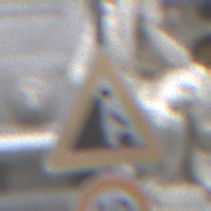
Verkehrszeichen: SteinschlagLinks
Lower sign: Geschwindigkeit10
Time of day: Midday
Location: Outdoor (Urban)
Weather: Overcast
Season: NotSpecified
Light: Natural